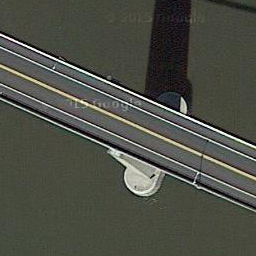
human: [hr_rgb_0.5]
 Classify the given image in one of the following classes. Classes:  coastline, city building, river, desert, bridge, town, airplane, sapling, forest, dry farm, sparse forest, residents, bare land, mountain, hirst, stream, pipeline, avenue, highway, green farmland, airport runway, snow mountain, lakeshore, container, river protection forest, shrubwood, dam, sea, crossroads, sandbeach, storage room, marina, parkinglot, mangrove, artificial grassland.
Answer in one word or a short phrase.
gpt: bridge